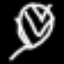
Label: leaf